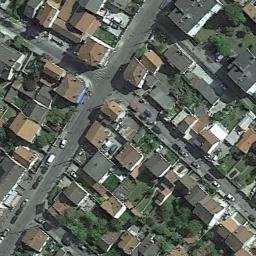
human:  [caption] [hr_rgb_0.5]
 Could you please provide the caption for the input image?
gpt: There are many roads and neatly arranged houses and trees and many vehicles in densely populated areas .

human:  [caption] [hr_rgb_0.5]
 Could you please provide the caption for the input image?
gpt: The dense residential is on the grass next to the road and trees .

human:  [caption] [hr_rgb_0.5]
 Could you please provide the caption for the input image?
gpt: A dense residential area has lots of trees and houses arranged neatly while some roads go through the residential area .

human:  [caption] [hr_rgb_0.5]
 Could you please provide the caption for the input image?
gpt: There are cars on both sides of the street .

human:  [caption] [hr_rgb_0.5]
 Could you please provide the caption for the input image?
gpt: There are many brown buildings and some black buildings on dense residential area .